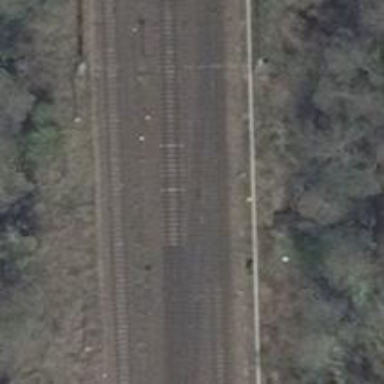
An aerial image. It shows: Railway switch.